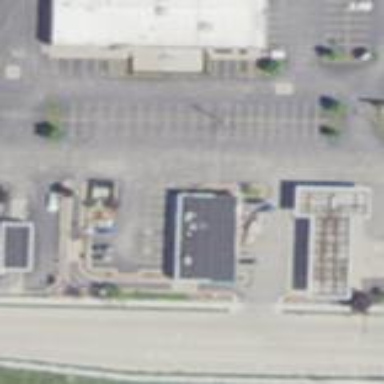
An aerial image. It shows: Fuel station.